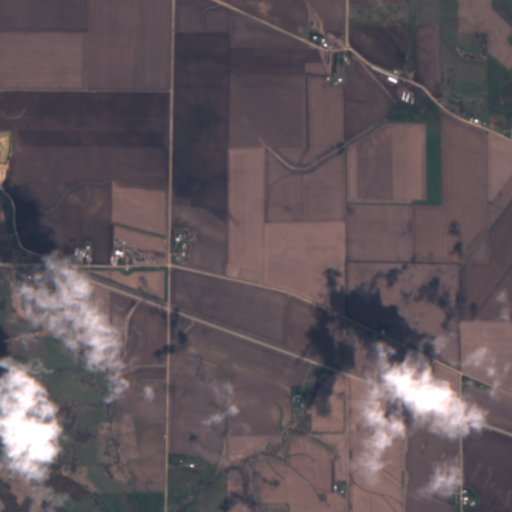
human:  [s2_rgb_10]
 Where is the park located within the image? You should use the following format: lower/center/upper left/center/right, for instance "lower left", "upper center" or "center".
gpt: The park is located in the upper right of the image.
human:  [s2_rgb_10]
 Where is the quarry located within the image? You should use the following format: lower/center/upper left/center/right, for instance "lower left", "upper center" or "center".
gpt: The quarry is located in the upper left of the image.
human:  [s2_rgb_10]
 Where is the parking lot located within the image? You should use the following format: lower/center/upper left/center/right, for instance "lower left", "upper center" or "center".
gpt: There is no parking lot in the image.